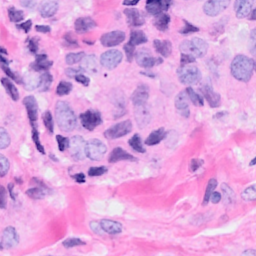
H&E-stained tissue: Breast